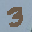
Label: 3